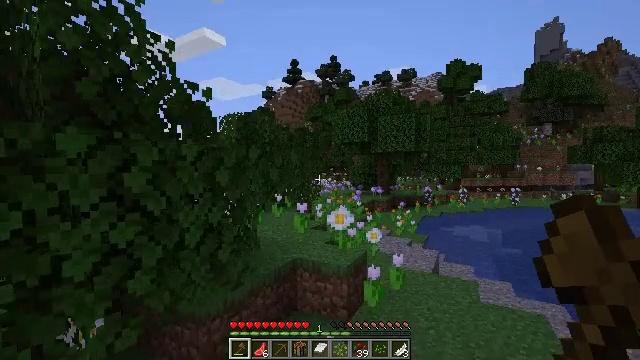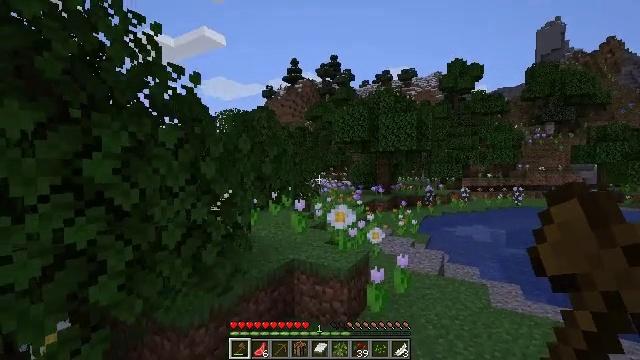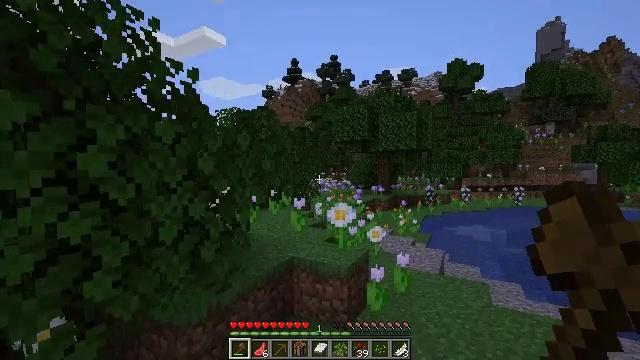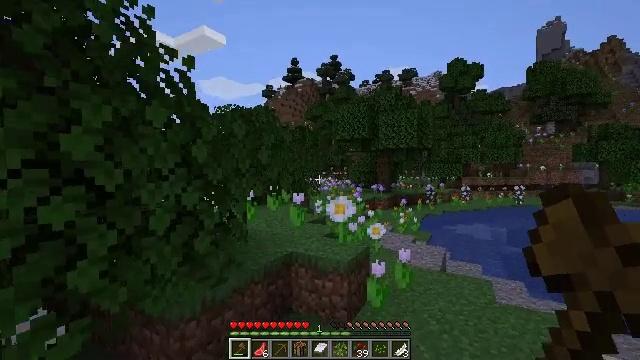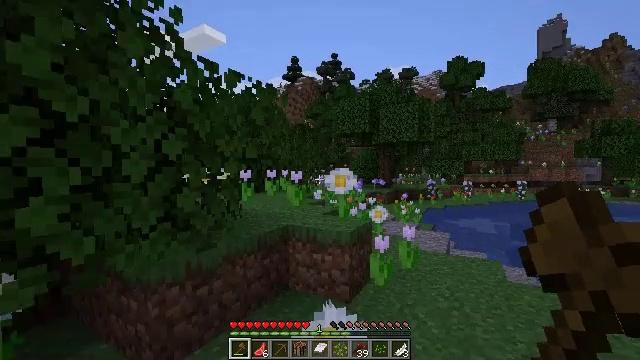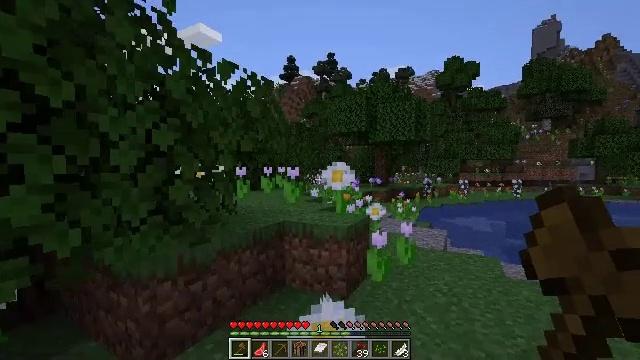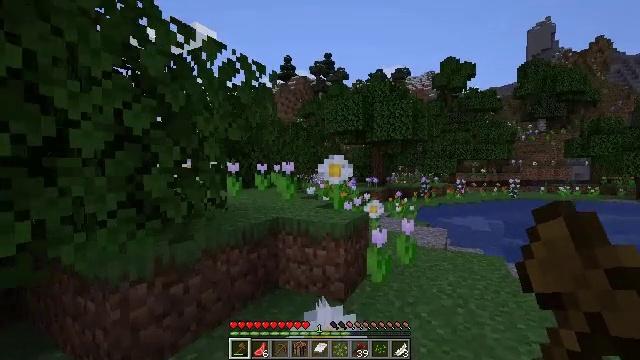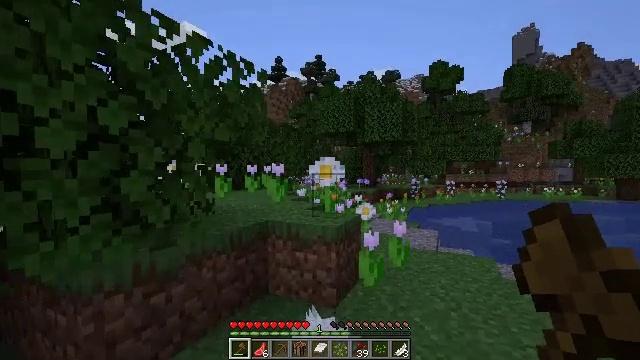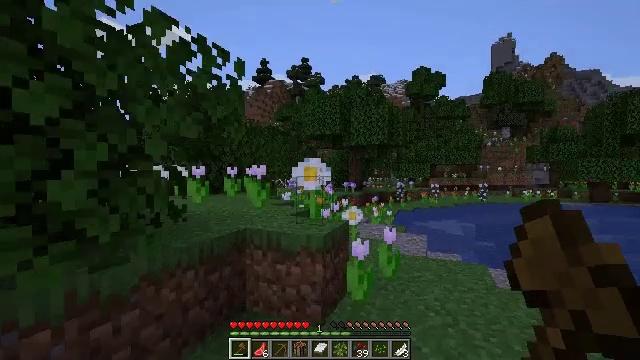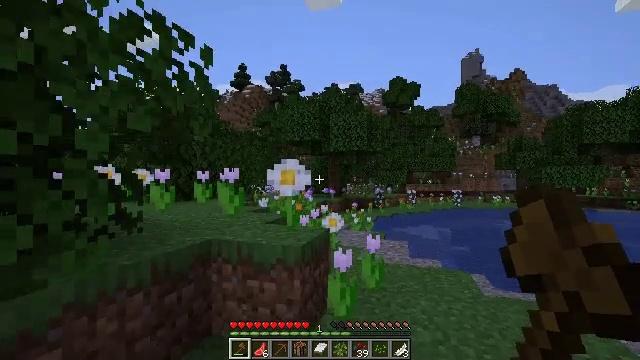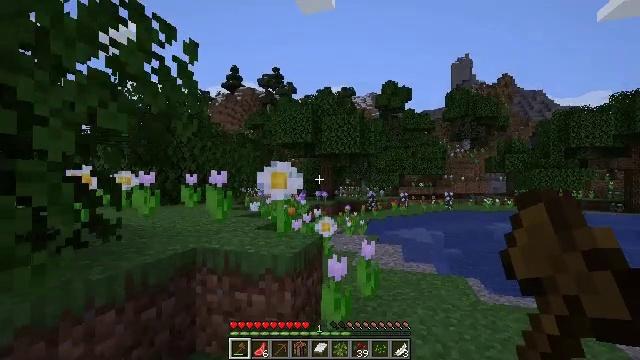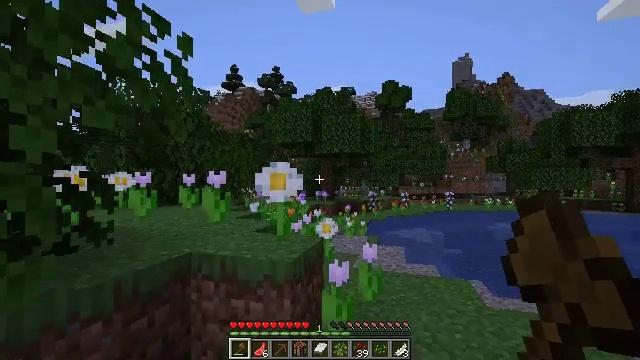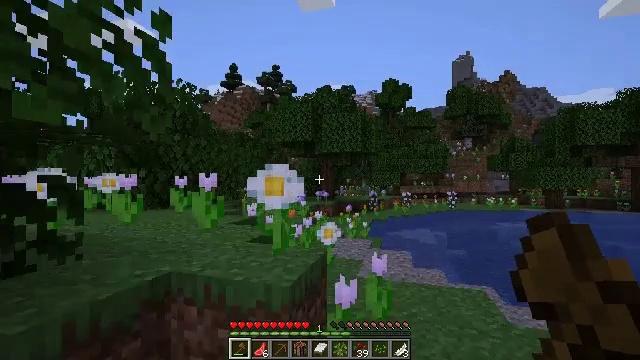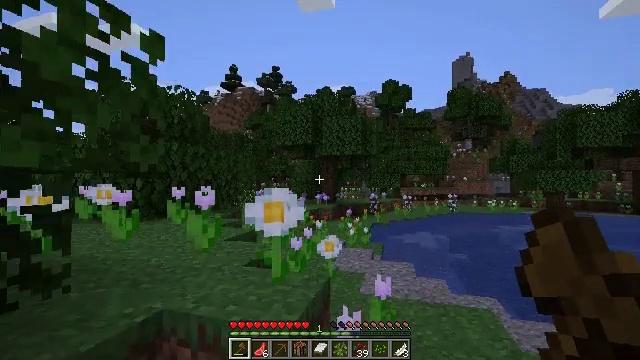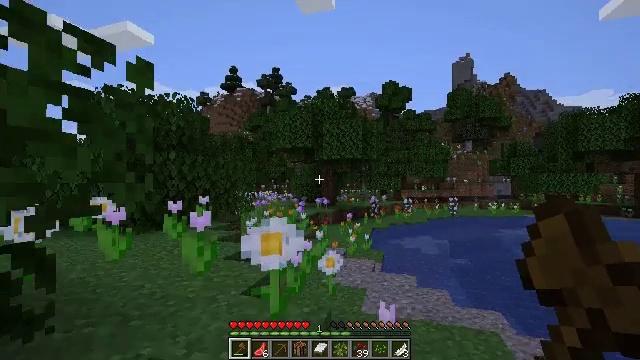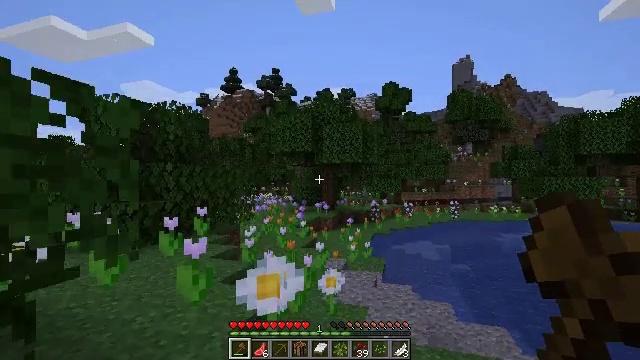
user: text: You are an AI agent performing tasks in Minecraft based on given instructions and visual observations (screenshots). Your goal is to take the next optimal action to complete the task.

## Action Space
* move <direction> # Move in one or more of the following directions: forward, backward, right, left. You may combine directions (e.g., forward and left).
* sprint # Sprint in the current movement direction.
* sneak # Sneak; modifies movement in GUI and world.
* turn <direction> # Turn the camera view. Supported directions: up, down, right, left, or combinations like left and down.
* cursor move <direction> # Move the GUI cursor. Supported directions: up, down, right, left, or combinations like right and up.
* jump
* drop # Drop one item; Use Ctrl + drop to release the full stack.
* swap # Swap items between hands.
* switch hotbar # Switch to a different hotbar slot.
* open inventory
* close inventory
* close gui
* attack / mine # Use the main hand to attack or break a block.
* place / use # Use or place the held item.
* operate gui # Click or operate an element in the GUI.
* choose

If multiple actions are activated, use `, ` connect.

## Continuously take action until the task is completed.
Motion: motion action
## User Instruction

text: Mine red sand from the ground.
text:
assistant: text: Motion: move forward
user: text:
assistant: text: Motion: move forward
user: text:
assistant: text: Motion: move forward
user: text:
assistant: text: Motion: move forward
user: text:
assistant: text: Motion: move forward
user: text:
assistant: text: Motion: move forward
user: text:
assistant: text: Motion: move forward, turn right
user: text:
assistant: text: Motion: move forward, turn right
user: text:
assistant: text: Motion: move forward, turn right and up
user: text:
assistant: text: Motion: move forward, turn right
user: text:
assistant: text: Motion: move forward
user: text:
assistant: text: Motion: move forward
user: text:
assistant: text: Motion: move forward, jump
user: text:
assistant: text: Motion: move forward, jump
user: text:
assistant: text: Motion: move forward, jump
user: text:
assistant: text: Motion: move forward, jump
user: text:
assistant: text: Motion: move forward, jump
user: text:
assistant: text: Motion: move forward
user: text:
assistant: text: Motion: move forward
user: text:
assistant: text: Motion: move forward
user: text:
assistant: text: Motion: move forward, turn right and up
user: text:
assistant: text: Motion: move forward, turn right and up
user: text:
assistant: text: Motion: move forward, turn right and up
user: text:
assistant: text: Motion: move forward
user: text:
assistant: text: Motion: move forward, jump
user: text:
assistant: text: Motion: move forward, jump
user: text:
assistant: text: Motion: move forward, jump
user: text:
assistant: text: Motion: move forward, jump
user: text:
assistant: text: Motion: move forward
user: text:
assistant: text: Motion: move forward, turn left